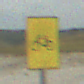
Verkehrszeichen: RadverkehrOhnePfeilsymbol
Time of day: MorningAfternoon
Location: Outdoor (Beach)
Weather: PartlyCloudy
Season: NotSpecified
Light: Natural